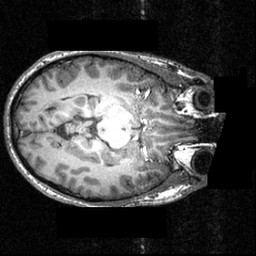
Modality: T1w
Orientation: axial
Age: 23
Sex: male
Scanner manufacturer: siemens
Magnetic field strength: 3.951 T
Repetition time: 1.5 s
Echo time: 0.00335 s